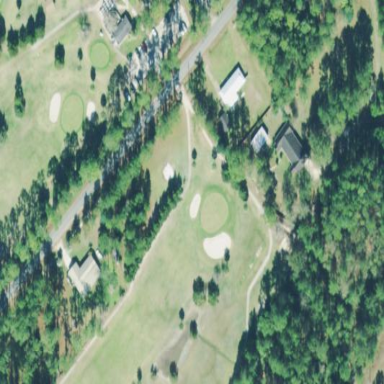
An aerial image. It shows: Scenic golf fairway.